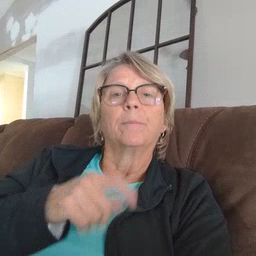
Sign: home